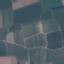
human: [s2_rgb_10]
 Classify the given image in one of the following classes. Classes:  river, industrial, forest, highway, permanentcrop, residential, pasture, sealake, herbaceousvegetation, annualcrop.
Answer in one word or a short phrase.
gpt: PermanentCrop